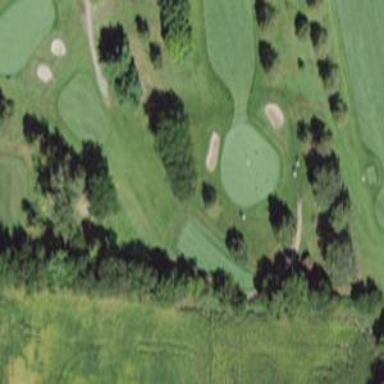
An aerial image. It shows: Golf hole.